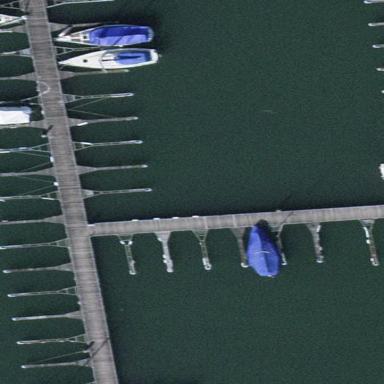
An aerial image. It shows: Man-made pier.